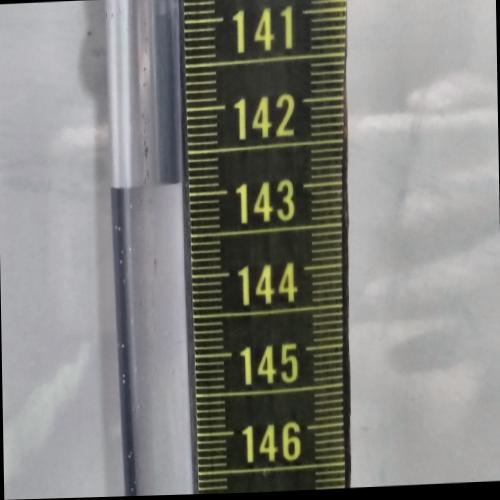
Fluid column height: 142.9 cm